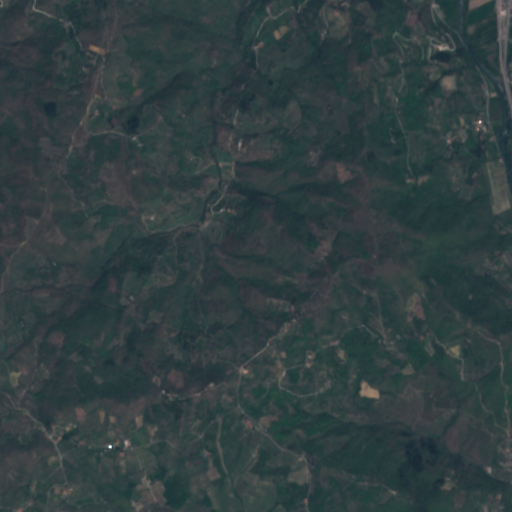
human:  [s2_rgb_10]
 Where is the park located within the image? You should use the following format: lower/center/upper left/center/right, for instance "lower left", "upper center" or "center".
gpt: The park is located in the upper left of the image.
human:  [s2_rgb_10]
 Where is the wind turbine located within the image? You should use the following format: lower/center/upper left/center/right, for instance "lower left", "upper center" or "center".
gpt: The wind turbine is located in the upper left of the image.
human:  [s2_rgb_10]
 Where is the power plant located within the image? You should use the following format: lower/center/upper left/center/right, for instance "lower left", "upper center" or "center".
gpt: There is no power plant in the image.